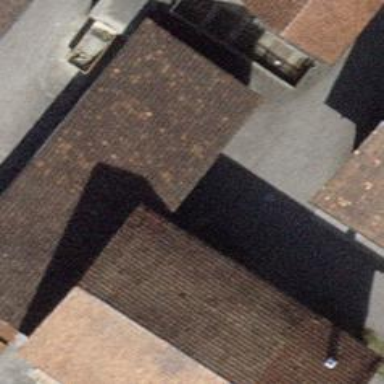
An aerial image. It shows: Building with flat roof.